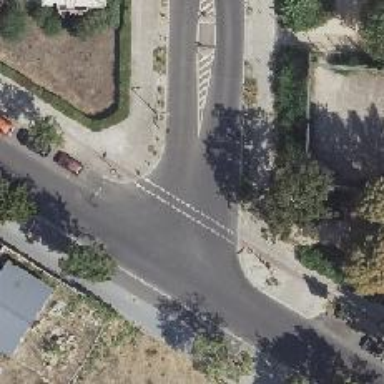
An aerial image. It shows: Asphalt footway with unmarked crossing.